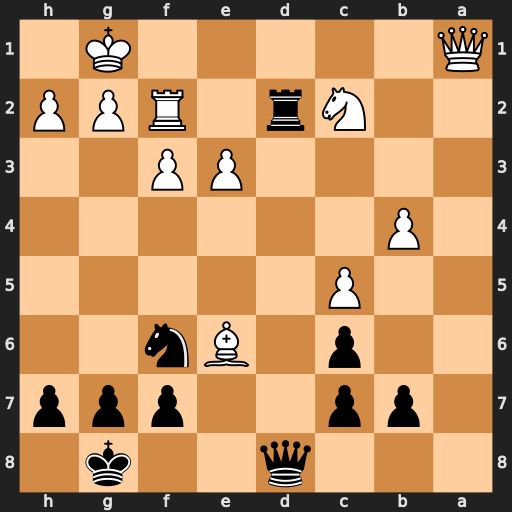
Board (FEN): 3q2k1/1pp2ppp/2p1Bn2/2P5/1P6/4PP2/2Nr1RPP/Q5K1
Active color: b
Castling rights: -
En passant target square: -
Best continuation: Rd1+ Rf1 Rxa1